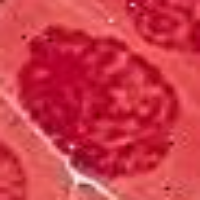
Label: prophase